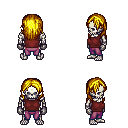
a pixel art fantasy rpg character, male body template, skeleton, maroon sleeveless shirt, magenta pants, blonde long hairstyle, metal gloves, four views (front, back, left, right), 2x2 character sprite sheet, small pixel art, hard edges, no anti-aliasing